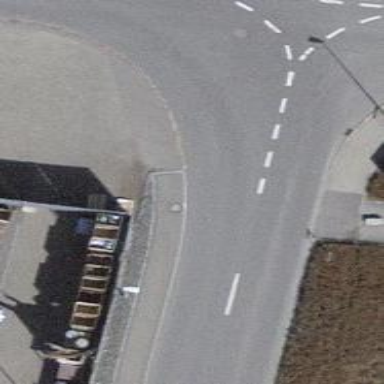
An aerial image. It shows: Unmarked crossing on the road.